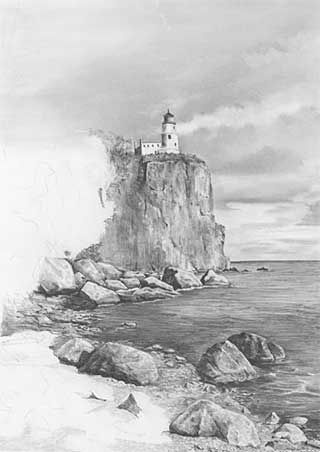
Label: promontory, headland, head, foreland